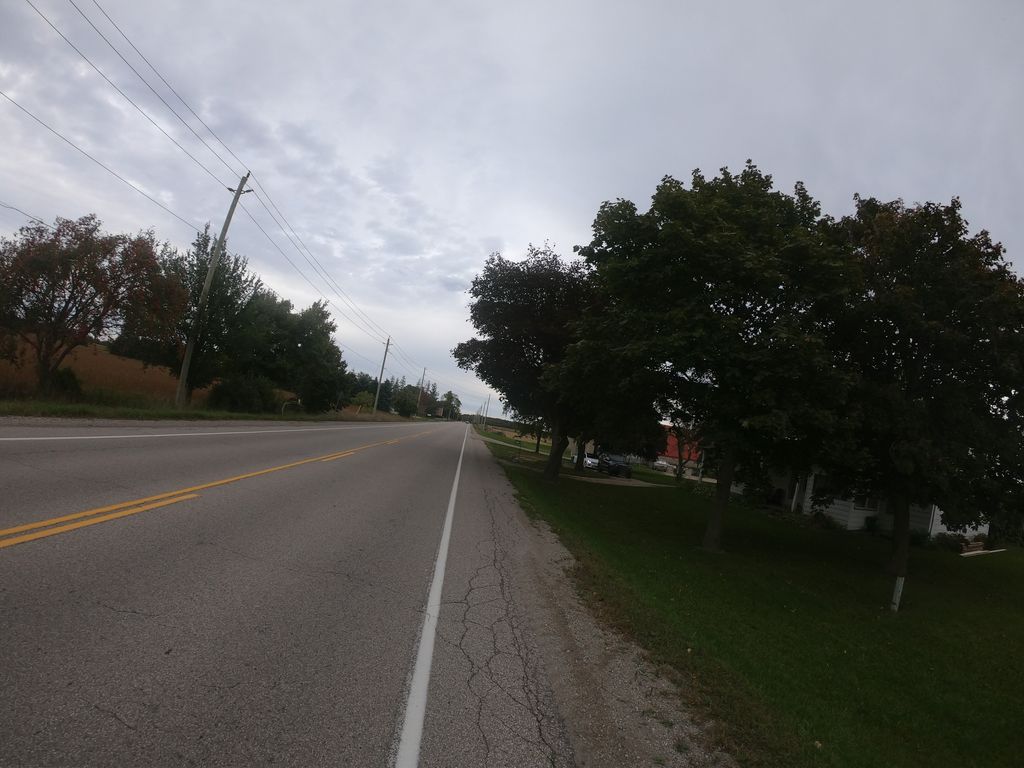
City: kitchener-waterloo